Question: I am trying to write a that deletes related records. If you look at the image below you'll see how a booth has a booth type and hall and a booth type has a 'productid' which is then contained in the products table.
Essentially, I am trying to delete a hall and that means also deleting the booth, the booth type, and the product for the booth type.
I don't even know where to begin as I am very new to sql so any guidance or links are appreciated.

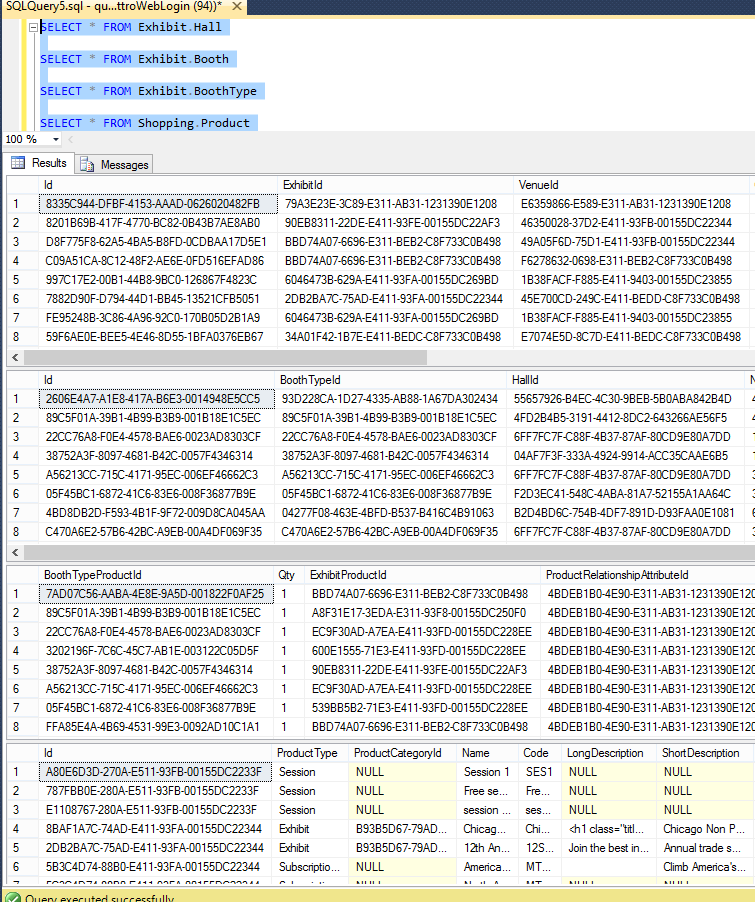
Answer: If you have cascade for delete set up on your table DDL then if youdelete on the parent table the delete will cascade to the child table and their children recursiveley.
more info: <URL>
To manaully delete from each table you need to delete from least depending to most depending table, deleting from child up to parent, using joins to help.